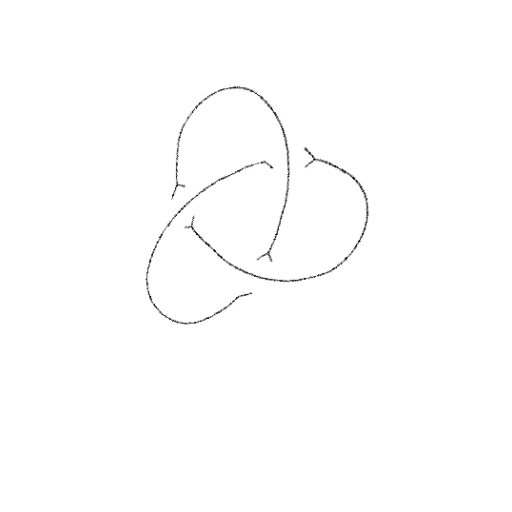
Crossing number: 3